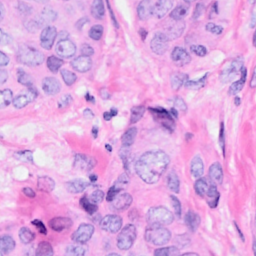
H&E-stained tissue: Breast